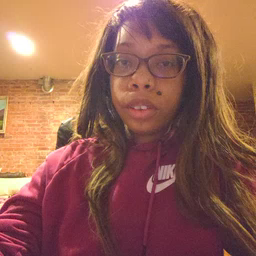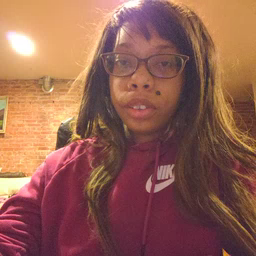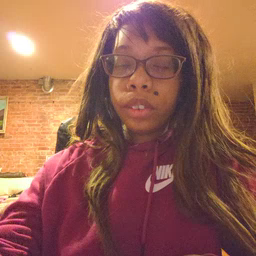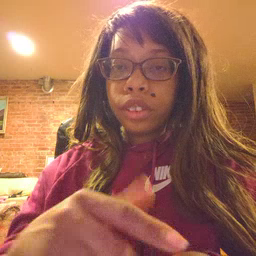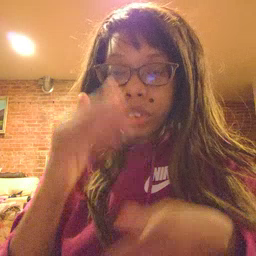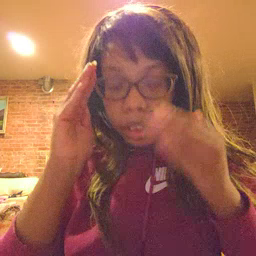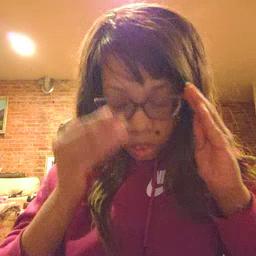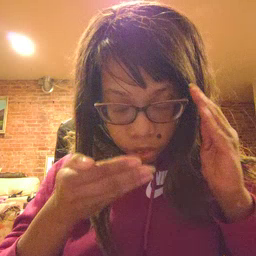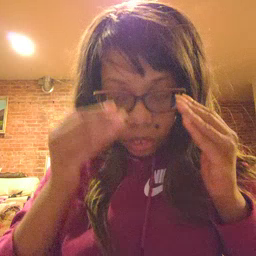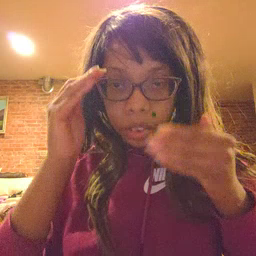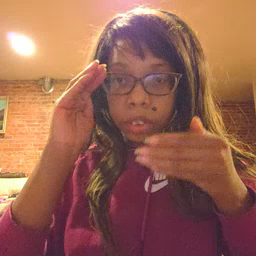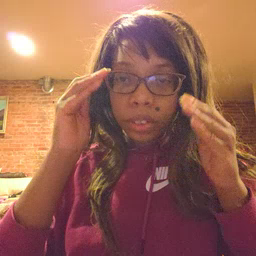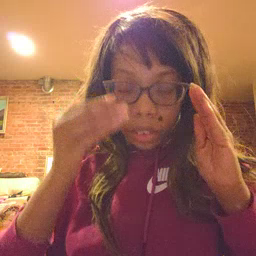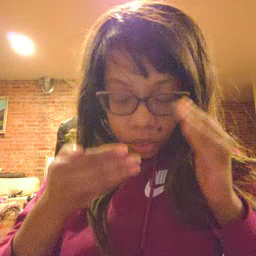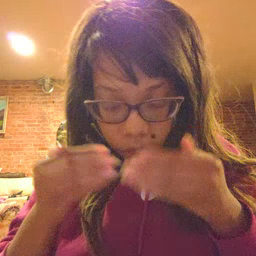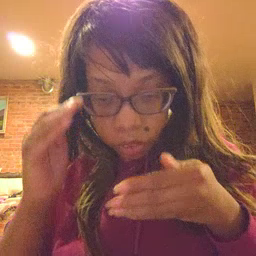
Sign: sleepy